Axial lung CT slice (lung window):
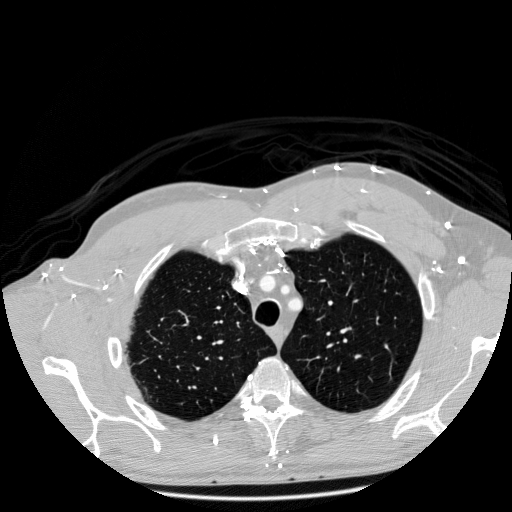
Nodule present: no